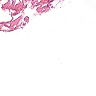
Metastatic tissue present: no